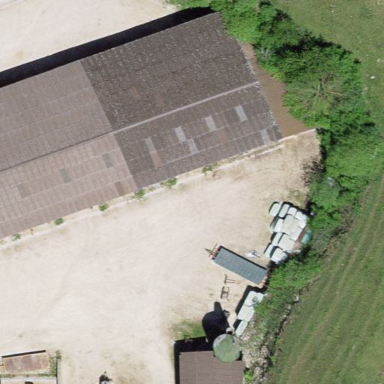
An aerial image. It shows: Farm auxiliary building.